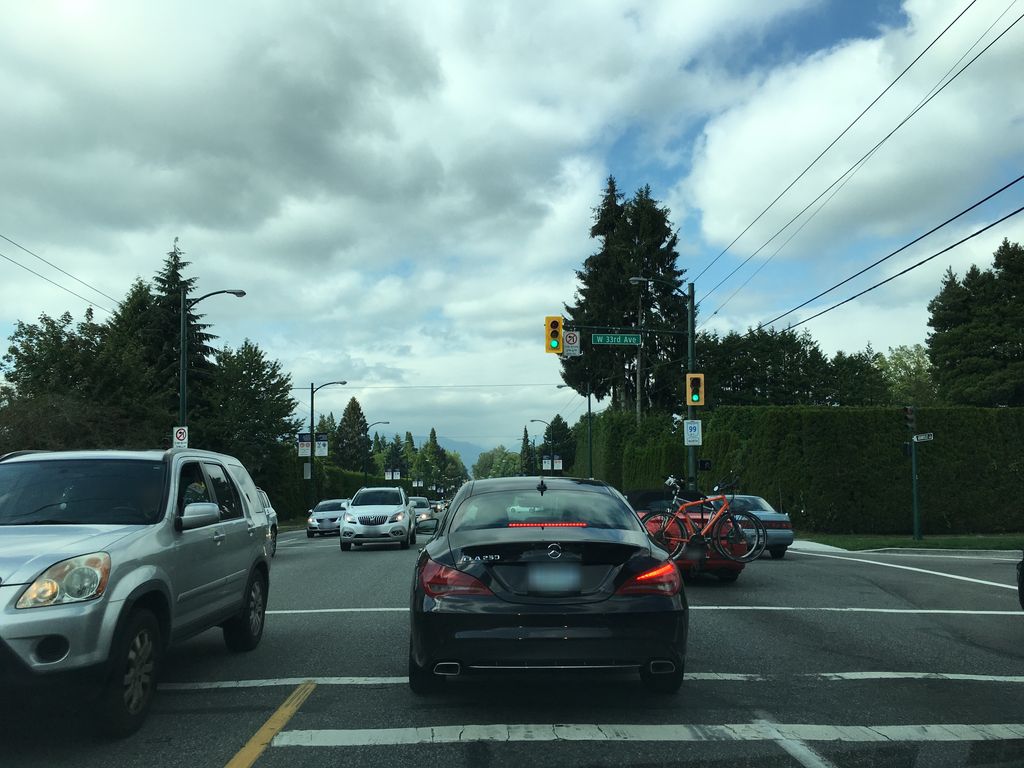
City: vancouver